Question: I want to create a popup screen in BlackBerry like the screen appear on long click (see the picture)
My screen contain 3 items
image description
---
image description
---
image description
Can any one help me by an example or link to do this popup?
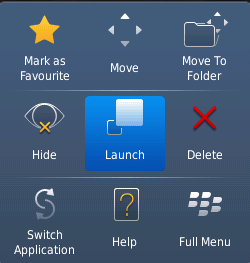
Answer: 1. Find the code here to create creating-borderless-transparent-popup screen in blackberry
2. If your looking for custmizing the Buttons as appeared in image then visit custom-image-buttonfield-in-blackberry
3. You have to make use of GridFieldManager.java for the layout you have used, Also you can customize your own layout.